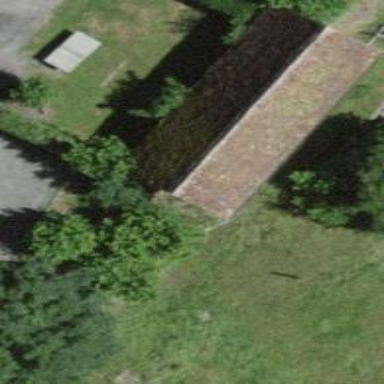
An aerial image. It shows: Rural barn.